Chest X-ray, PA view. Patient: 49 years old, sex M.
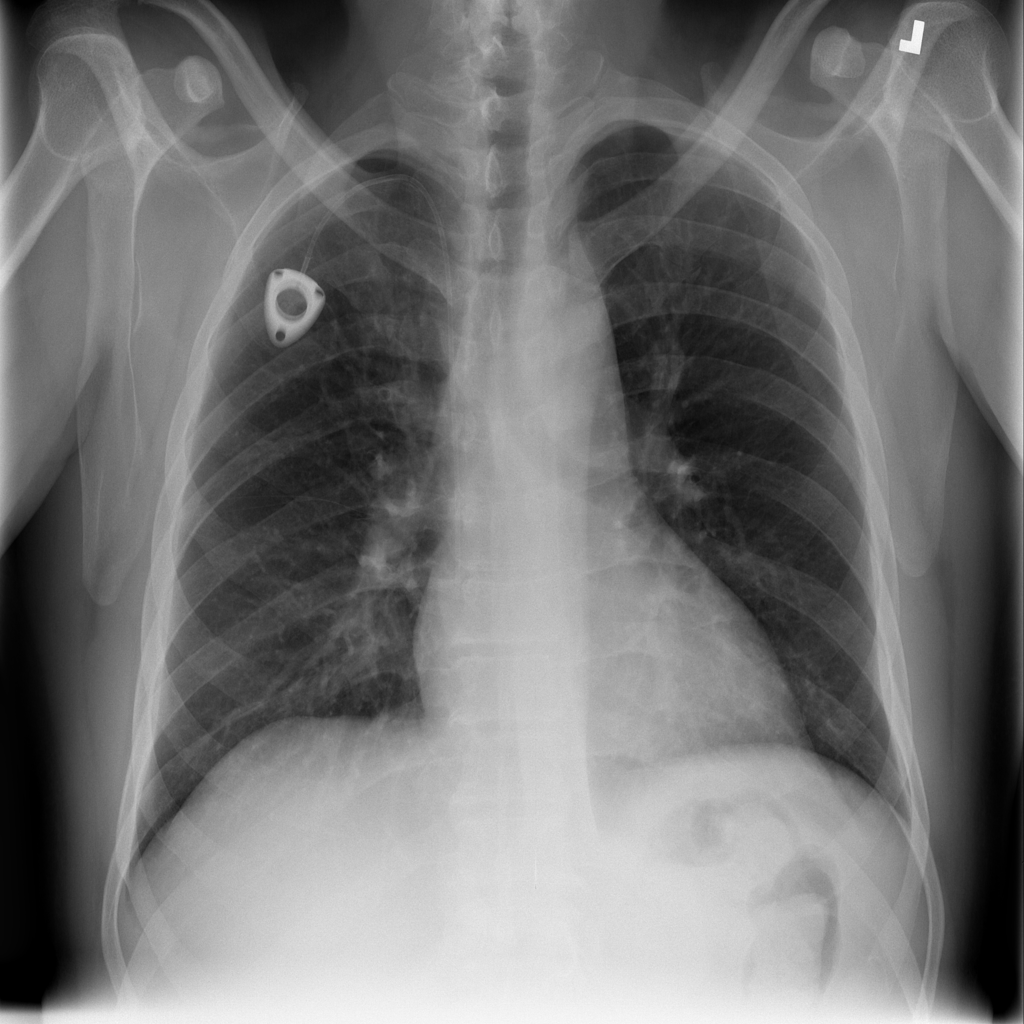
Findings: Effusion